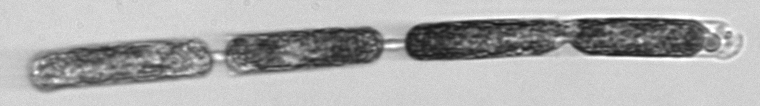
Label: Hemiaulus